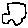
Label: car